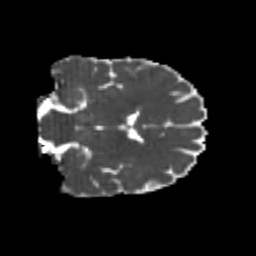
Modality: MD
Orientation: coronal
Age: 25
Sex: female
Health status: healthy
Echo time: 0.074 s